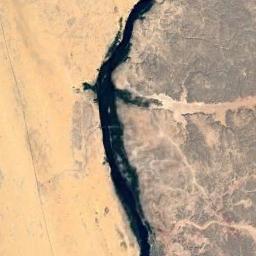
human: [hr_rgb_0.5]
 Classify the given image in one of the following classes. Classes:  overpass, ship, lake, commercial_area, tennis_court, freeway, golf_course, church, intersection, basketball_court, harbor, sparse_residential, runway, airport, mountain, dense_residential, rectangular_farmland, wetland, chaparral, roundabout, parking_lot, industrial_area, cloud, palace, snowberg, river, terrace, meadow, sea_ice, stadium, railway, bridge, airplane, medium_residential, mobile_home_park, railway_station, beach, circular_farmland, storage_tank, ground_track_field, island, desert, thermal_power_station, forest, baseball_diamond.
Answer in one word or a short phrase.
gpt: river